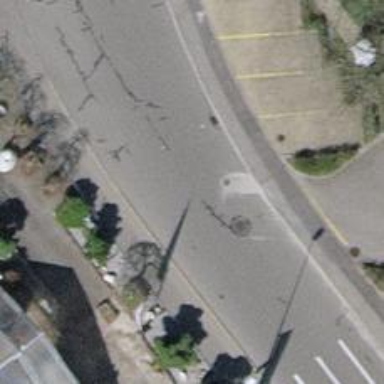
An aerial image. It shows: Secondary road with asphalt surface and separate sidewalk.